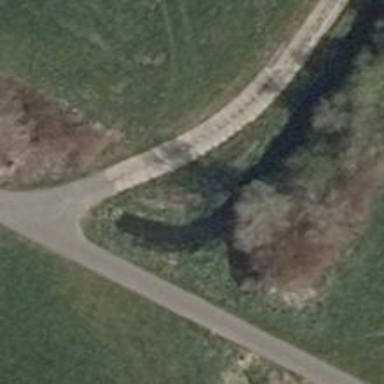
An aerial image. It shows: Track road with concrete plates of grade1 tracktype.